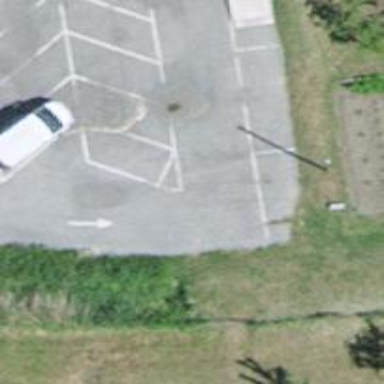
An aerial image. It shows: Parking aisle designated as service road.